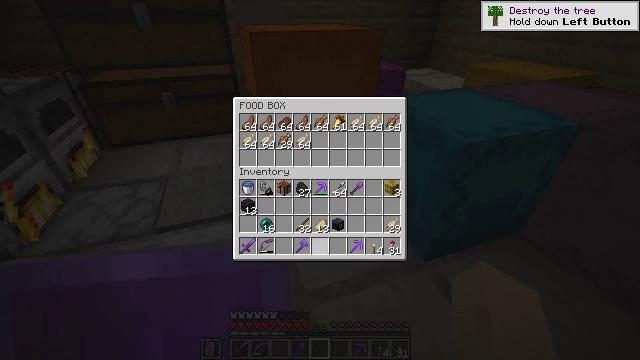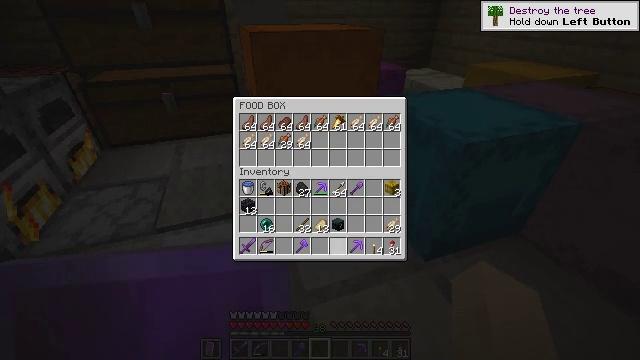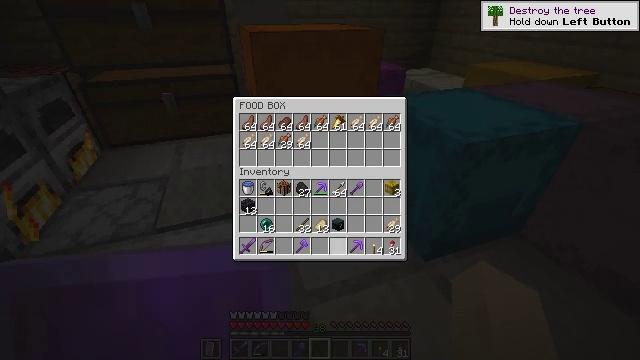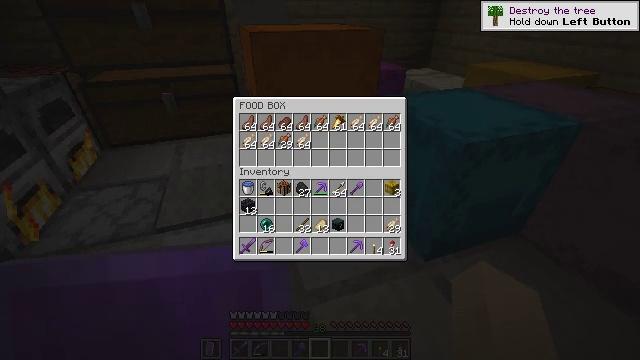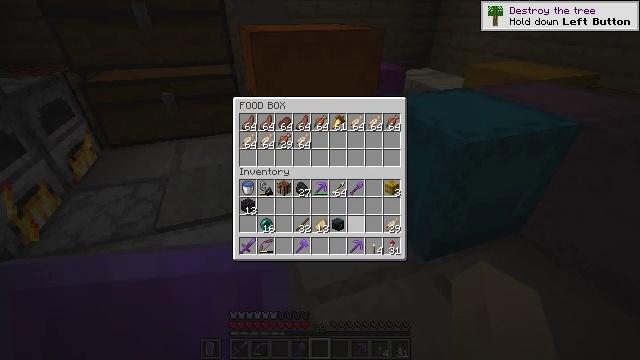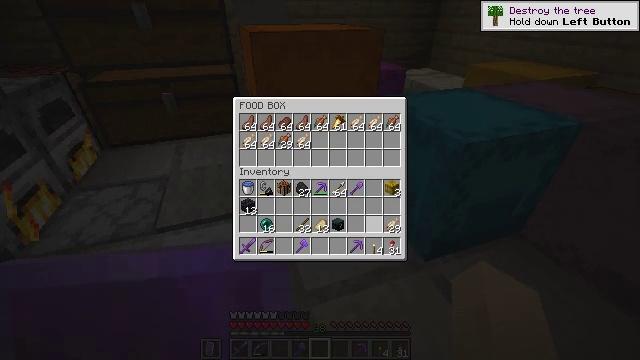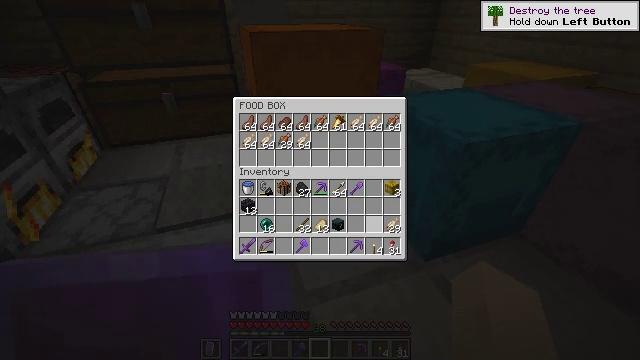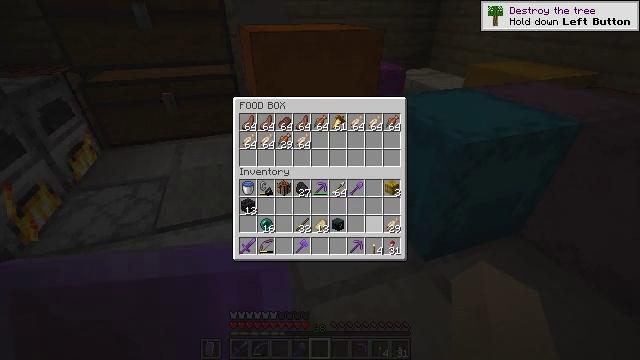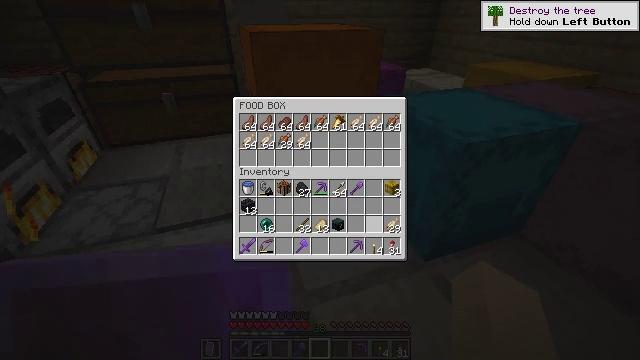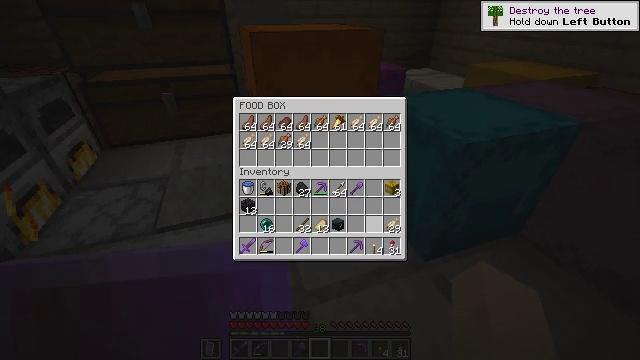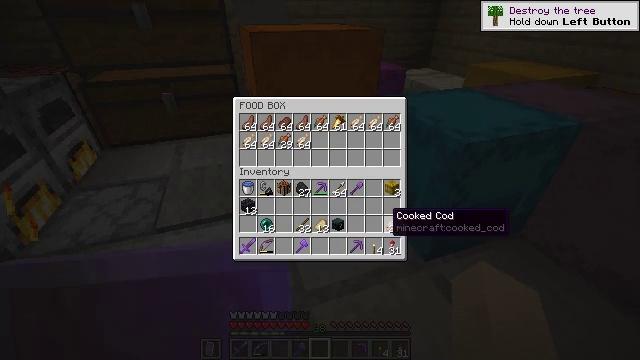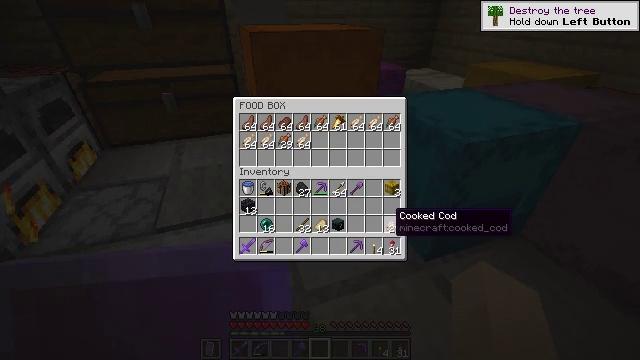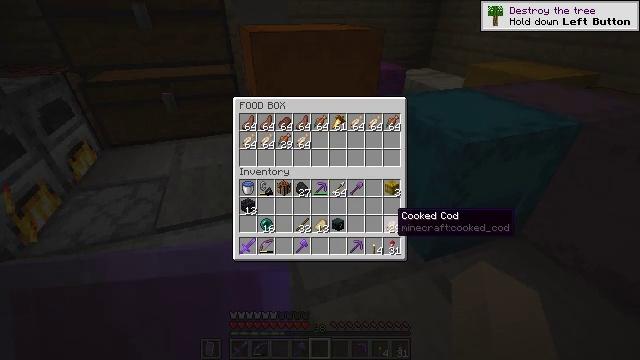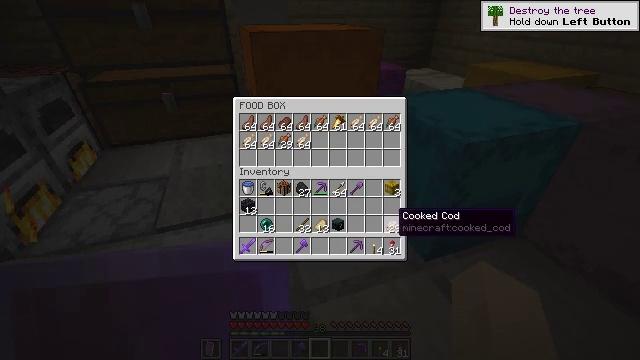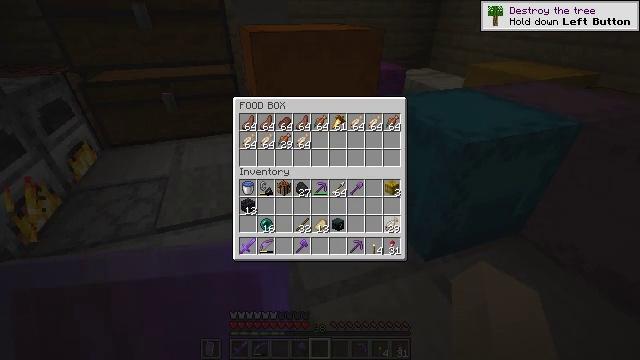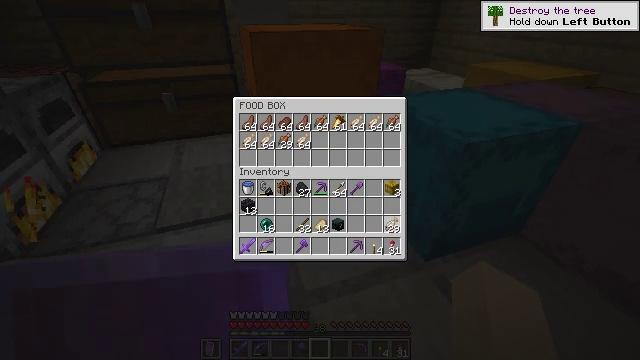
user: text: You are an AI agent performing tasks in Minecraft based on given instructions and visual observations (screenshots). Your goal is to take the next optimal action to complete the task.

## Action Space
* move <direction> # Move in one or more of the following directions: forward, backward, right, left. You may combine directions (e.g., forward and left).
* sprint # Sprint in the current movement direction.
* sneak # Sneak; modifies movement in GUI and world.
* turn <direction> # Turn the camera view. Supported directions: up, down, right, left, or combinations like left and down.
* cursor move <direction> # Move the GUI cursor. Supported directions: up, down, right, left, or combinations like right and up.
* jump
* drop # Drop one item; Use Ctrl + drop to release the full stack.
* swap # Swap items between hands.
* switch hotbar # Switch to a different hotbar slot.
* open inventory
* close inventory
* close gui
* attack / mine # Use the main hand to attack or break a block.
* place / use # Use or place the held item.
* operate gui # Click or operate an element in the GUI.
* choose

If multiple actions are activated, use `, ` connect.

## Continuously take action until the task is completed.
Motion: motion action
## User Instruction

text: Break the orange shulker box to pick it up.
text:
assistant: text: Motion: turn right
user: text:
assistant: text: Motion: turn right
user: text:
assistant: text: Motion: turn right
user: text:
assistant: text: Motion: no_op
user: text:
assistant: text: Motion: no_op
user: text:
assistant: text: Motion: no_op
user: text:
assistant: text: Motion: no_op
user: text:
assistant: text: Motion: no_op
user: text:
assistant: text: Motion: no_op
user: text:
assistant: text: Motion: no_op
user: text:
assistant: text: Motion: no_op
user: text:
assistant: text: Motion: no_op
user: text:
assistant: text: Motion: no_op
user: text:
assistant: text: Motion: attack / mine
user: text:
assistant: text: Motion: attack / mine
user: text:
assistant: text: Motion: attack / mine
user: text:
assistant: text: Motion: turn left
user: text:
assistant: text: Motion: turn left and down
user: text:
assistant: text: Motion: turn left and down
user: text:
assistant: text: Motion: turn left
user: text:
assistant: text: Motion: no_op
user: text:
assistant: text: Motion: no_op
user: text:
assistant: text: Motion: no_op
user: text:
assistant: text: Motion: no_op
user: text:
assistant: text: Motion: no_op
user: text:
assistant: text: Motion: no_op
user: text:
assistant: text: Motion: no_op
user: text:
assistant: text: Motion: no_op
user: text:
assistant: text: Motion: no_op
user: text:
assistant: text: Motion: no_op